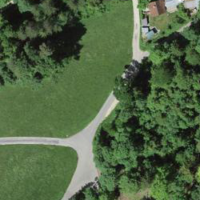
EUNIS habitat code: 41
Species observed at this site:
Erigeron canadensis
Equisetum telmateia
Chelidonium majus
Polygonia c-album
Argynnis paphia
Rana temporaria
Filipendula ulmaria